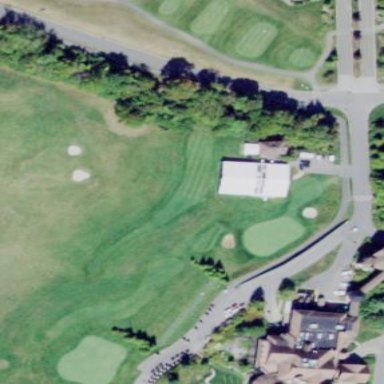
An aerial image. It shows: Grass area designated as golf tee.